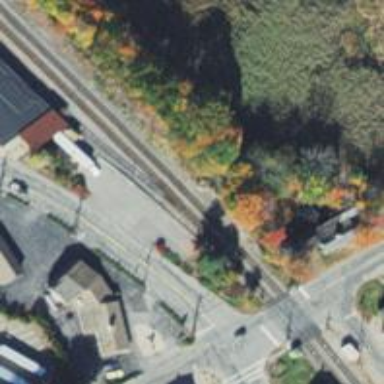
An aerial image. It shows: Railway siding with rails.